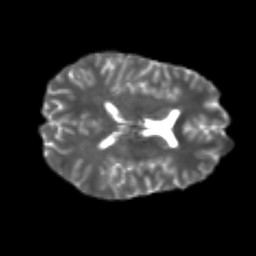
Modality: T2w
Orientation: axial
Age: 23
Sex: male
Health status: healthy
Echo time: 0.074 s